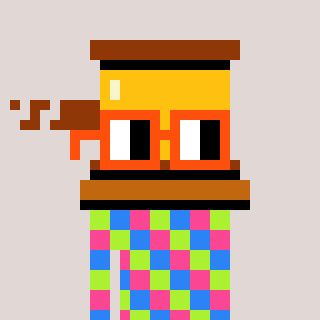
a pixel art character with square orange glasses, a gavel-shaped head and a teal-colored body on a warm background